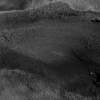
Atmospheric dust classification: not_dusty